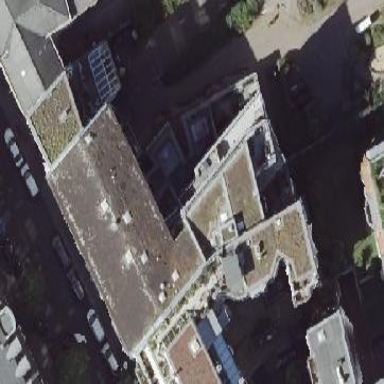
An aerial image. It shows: Part of building.